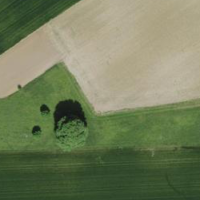
EUNIS habitat code: 52
Species observed at this site:
Oecanthus pellucens